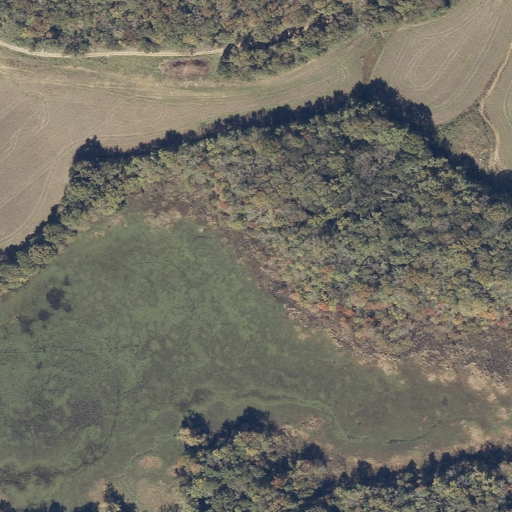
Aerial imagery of valley in Alabama named Gibson Cove containing woody wetlands, grassland, open water, cultivated crops, deciduous forest, pasture, and herbaceous wetlands